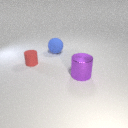
large purple metal cylinder to the right of large blue rubber sphere